Question: As from this very good post here
<URL>
I have changed this class to get log scale on Y axis, and it works fine. The only problem I have is that there are very few horizontal grid lines and scale always start ranges from 0 or near zero.
Here is what I get

I would like to have tick values grid also in the min and max range of my data serie, in this case min = 19,35 max = 20,35; as of now all 10 horizontal grid lines are all plotted outside this range.
How to accomplish this?
Thanks all, here is my log code for Y axis
'''
import java.text.NumberFormat;
import java.util.ArrayList;
import java.util.List;
import javafx.beans.binding.DoubleBinding;
import javafx.beans.property.DoubleProperty;
import javafx.beans.property.SimpleDoubleProperty;
import javafx.scene.chart.ValueAxis;
//http://blog.dooapp.com/logarithmic-scale-strikes-back-in-javafx-20
public class LogarithmicAxis extends ValueAxis<Number> {
//Create our LogarithmicAxis class that extends ValueAxis<Number> and define two properties that will represent the log lower and upper bounds of our axis.
private final DoubleProperty logUpperBound = new SimpleDoubleProperty();
private final DoubleProperty logLowerBound = new SimpleDoubleProperty();
//
//we bind our properties with the default bounds of the value axis. But before, we should verify the given range according to the mathematic logarithmic interval definition.
public LogarithmicAxis() {
super(1, 100);
bindLogBoundsToDefaultBounds();
}
public LogarithmicAxis(double lowerBound, double upperBound) {
super(lowerBound, upperBound);
try {
validateBounds(lowerBound, upperBound);
bindLogBoundsToDefaultBounds();
} catch (IllegalLogarithmicRangeException e) {
}
}
/**
* Bind our logarithmic bounds with the super class bounds, consider the base 10 logarithmic scale.
*/
private void bindLogBoundsToDefaultBounds() {
logLowerBound.bind(new DoubleBinding() {
{
super.bind(lowerBoundProperty());
}
@Override
protected double computeValue() {
return Math.log10(lowerBoundProperty().get());
}
});
logUpperBound.bind(new DoubleBinding() {
{
super.bind(upperBoundProperty());
}
@Override
protected double computeValue() {
return Math.log10(upperBoundProperty().get());
}
});
}
/**
* Validate the bounds by throwing an exception if the values are not conform to the mathematics log interval:
* ]0,Double.MAX_VALUE]
*
* @param lowerBound
* @param upperBound
* @throws IllegalLogarithmicRangeException
*/
private void validateBounds(double lowerBound, double upperBound) throws IllegalLogarithmicRangeException {
if (lowerBound < 0 || upperBound < 0 || lowerBound > upperBound) {
throw new IllegalLogarithmicRangeException(
"The logarithmic range should be include to ]0,Double.MAX_VALUE] and the lowerBound should be less than the upperBound");
}
}
//Now we have to implement all abstract methods of the ValueAxis class.
//The first one, calculateMinorTickMarks is used to get the list of minor tick marks position that you want to display on the axis. You could find my definition below. It's based on the number of minor tick and the logarithmic formula.
@Override
protected List<Number> calculateMinorTickMarks() {
Number[] range = getRange();
List<Number> minorTickMarksPositions = new ArrayList<>();
if (range != null) {
Number lowerBound = range[0];
Number upperBound = range[1];
double logUpperBound = Math.log10(upperBound.doubleValue());
double logLowerBound = Math.log10(lowerBound.doubleValue());
int minorTickMarkCount = getMinorTickCount();
for (double i = logLowerBound; i <= logUpperBound; i += 1) {
for (double j = 0; j <= 10; j += (1. / minorTickMarkCount)) {
double value = j * Math.pow(10, i);
minorTickMarksPositions.add(value);
}
}
}
return minorTickMarksPositions;
}
//Then, the calculateTickValues method is used to calculate a list of all the data values for each tick mark in range, represented by the second parameter. The formula is the same than previously but here we want to display one tick each power of 10.
@Override
protected List<Number> calculateTickValues(double length, Object range) {
List<Number> tickPositions = new ArrayList<Number>();
if (range != null) {
Number lowerBound = ((Number[]) range)[0];
Number upperBound = ((Number[]) range)[1];
double logLowerBound = Math.log10(lowerBound.doubleValue());
double logUpperBound = Math.log10(upperBound.doubleValue());
System.out.println("lower bound is: " + lowerBound.doubleValue());
for (double i = logLowerBound; i <= logUpperBound; i += 1) {
for (double j = 1; j <= 10; j++) {
double value = (j * Math.pow(10, i));
tickPositions.add(value);
}
}
}
return tickPositions;
}
//The getRange provides the current range of the axis. A basic implementation is to return an array of the lowerBound and upperBound properties defined into the ValueAxis class.
@Override
protected Number[] getRange() {
return new Number[] { lowerBoundProperty().get(), upperBoundProperty().get() };
}
//The getTickMarkLabel is only used to convert the number value to a string that will be displayed under the tickMark. Here I choose to use a number formatter.
@Override
protected String getTickMarkLabel(Number value) {
NumberFormat formatter = NumberFormat.getInstance();
formatter.setMaximumIntegerDigits(6);
formatter.setMinimumIntegerDigits(1);
return formatter.format(value);
}
//The method setRange is used to update the range when data are added into the chart. There is two possibilities, the axis is animated or not. The simplest case is to set the lower and upper bound properties directly with the new values.
@Override
protected void setRange(Object range, boolean animate) {
if (range != null) {
Number lowerBound = ((Number[]) range)[0];
Number upperBound = ((Number[]) range)[1];
try {
validateBounds(lowerBound.doubleValue(), upperBound.doubleValue());
} catch (IllegalLogarithmicRangeException e) {
}
lowerBoundProperty().set(lowerBound.doubleValue());
upperBoundProperty().set(upperBound.doubleValue());
}
}
//We are almost done but we forgot to override 2 important methods that are used to perform the matching between data and the axis (and the reverse).
@Override
public Number getValueForDisplay(double displayPosition) {
double delta = logUpperBound.get() - logLowerBound.get();
if (getSide().isVertical()) {
return Math.pow(10, (((displayPosition - getHeight()) / -getHeight()) * delta) + logLowerBound.get());
} else {
return Math.pow(10, (((displayPosition / getWidth()) * delta) + logLowerBound.get()));
}
}
@Override
public double getDisplayPosition(Number value) {
double delta = logUpperBound.get() - logLowerBound.get();
double deltaV = Math.log10(value.doubleValue()) - logLowerBound.get();
if (getSide().isVertical()) {
return (1. - ((deltaV) / delta)) * getHeight();
} else {
return ((deltaV) / delta) * getWidth();
}
}
/**
* Exception to be thrown when a bound value isn't supported by the logarithmic axis<br>
*
*
* @author Kevin Senechal mailto: kevin.senechal@dooapp.com
*
*/
public class IllegalLogarithmicRangeException extends Exception {
/**
* @param string
*/
public IllegalLogarithmicRangeException(String message) {
super(message);
}
}
}
'''
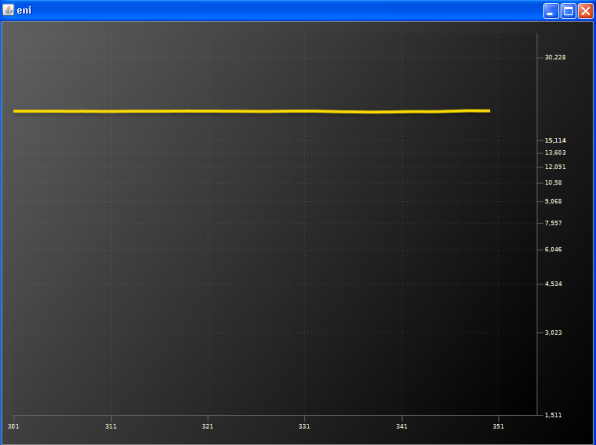
Answer: I think your problem is this:
'''
super(1, 100);
'''
From the <URL>:
'Create a non-auto-ranging ValueAxis with the given upper & lower bound'
Try using a constructor without parameters, which will make the boundaries auto-ranging.
You should end up with a constructor looking like this:
'''
public LogarithmicAxis() {
// was: super(1, 100);
super();
bindLogBoundsToDefaultBounds();
}
'''